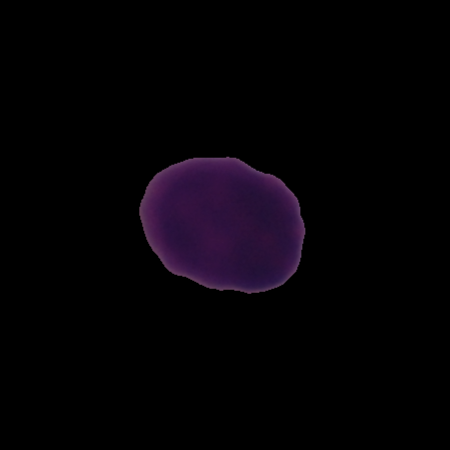
Label: healthy